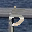
Label: 5